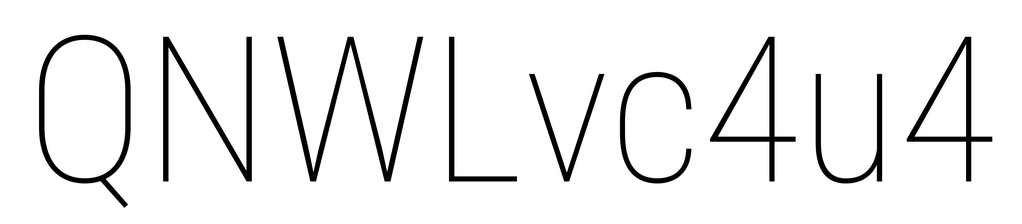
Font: Roboto_Condensed_Thin